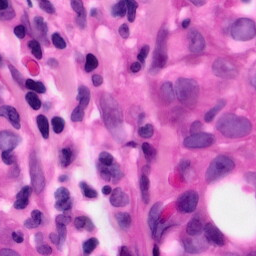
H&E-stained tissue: Pancreatic